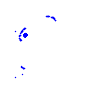
Particle: electron